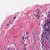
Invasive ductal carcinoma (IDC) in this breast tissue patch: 0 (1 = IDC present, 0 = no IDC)